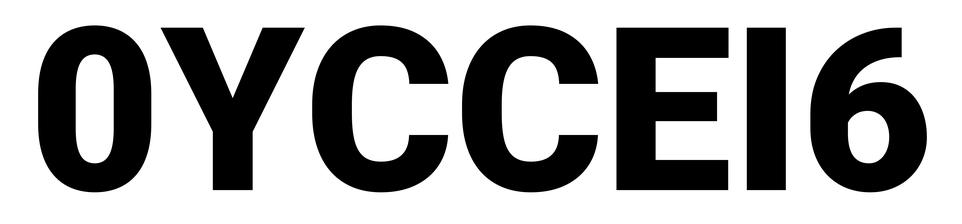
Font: Roboto_Black